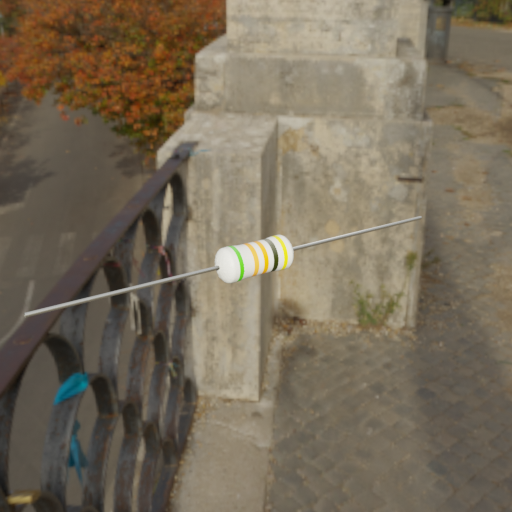
Resistor colour bands (in order): green, orange, orange, black, yellow